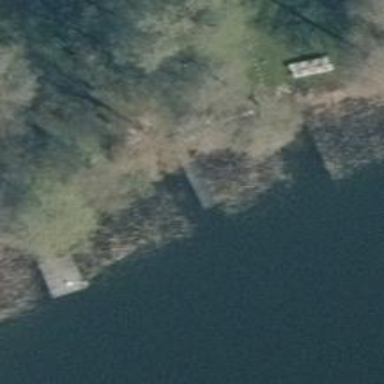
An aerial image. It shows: Man-made pier.